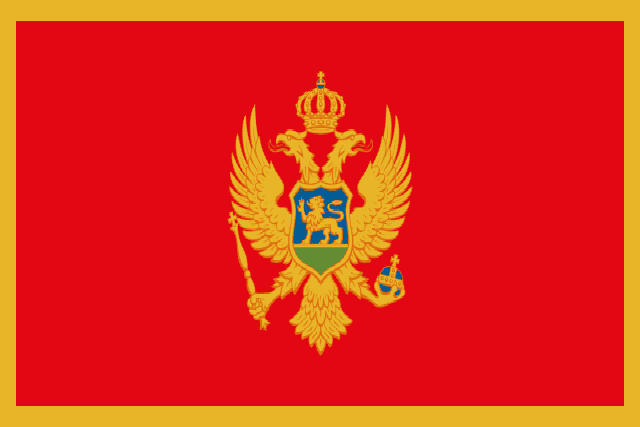
Country: Montenegro
Country code: me